Field crop: tomato
Growth stage: 1
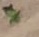
Species: solanum